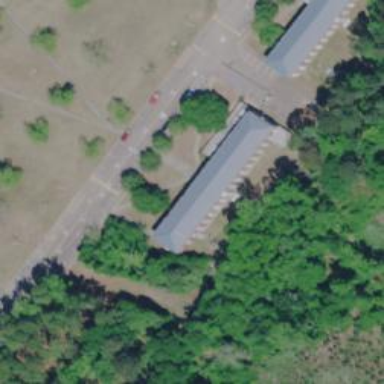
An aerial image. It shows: College building.